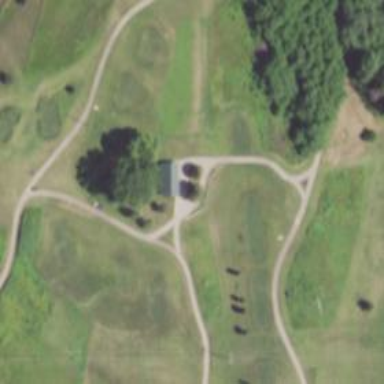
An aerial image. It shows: Path designated for golf carts.